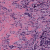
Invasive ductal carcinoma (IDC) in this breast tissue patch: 1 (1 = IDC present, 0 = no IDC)